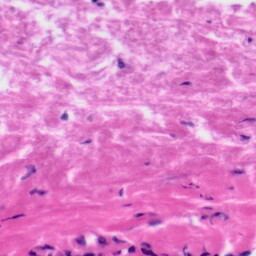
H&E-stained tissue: Tonsil